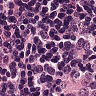
Metastatic tissue present: yes